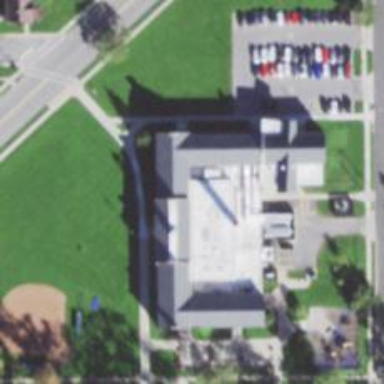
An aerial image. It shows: School.